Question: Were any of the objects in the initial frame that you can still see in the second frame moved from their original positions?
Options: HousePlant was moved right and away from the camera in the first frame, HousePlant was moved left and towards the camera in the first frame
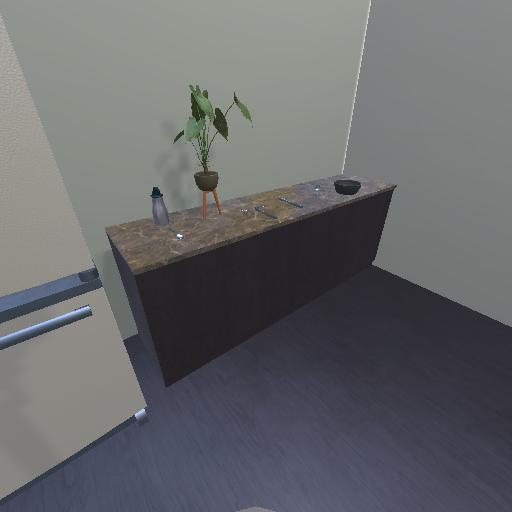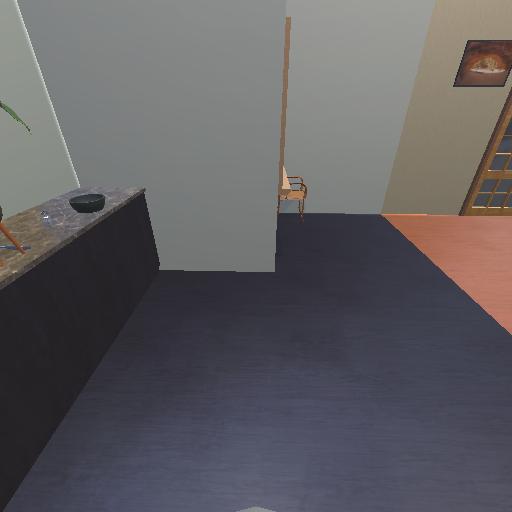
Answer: HousePlant was moved right and away from the camera in the first frame